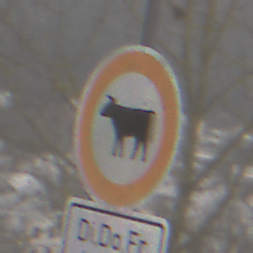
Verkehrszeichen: VerbotViehtrieb
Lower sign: ZeitangabenMitBeschraenkungAufWochentage3
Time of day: Midday
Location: Outdoor (Nature)
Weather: Overcast
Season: Winter
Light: Natural